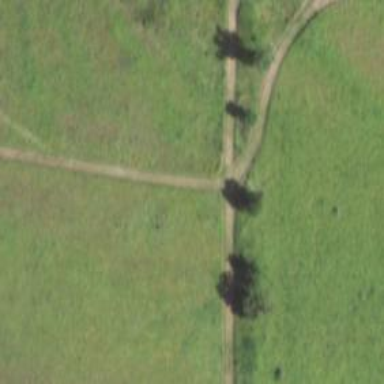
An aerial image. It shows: Bridleway.